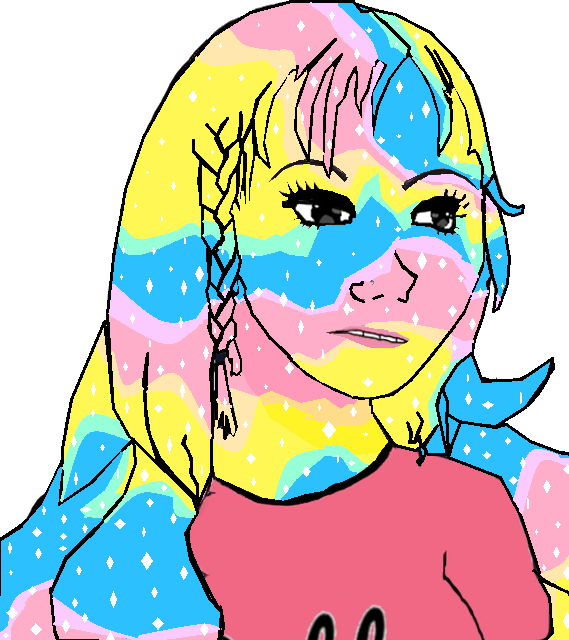
Label: 5_Daddys_Girl